Question: I need your help for something I not understand.
I am learning Laravel with a few tutorials (in spanish, my language) from this page: <URL>
First I done the without problem (<URL>.
But now, I am doing (<URL> I found a problem.
On third point on first part, shows how Laravel add routes into .
I have this url (copied from Laravel documentation) and works fine:
'''
Route::get('auth/login', 'Auth\AuthController@postLogin');
'''
But the teacher shows how make a change.
He removes the 'auth/', being the new code this:
'''
Route::post('login', 'Auth\AuthController@postLogin');
'''
After, he shows how to use 'names' and he makes other change:
'''
Route::get('login', [
'uses' => 'Auth\AuthController@getLogin',
'as' => 'login'
]);
'''
He goes to form, and change the action by
'''
{{ route('login') }}
'''
Finally he clicked on button (the form is for login, only email and password).
The response shows the errors: email and password are empty. It's ok.
But I have a important error:
'''
MethodNotAllowedHttpException in RouteCollection.php line 201:
'''

Can someone help, please?
Than you!!
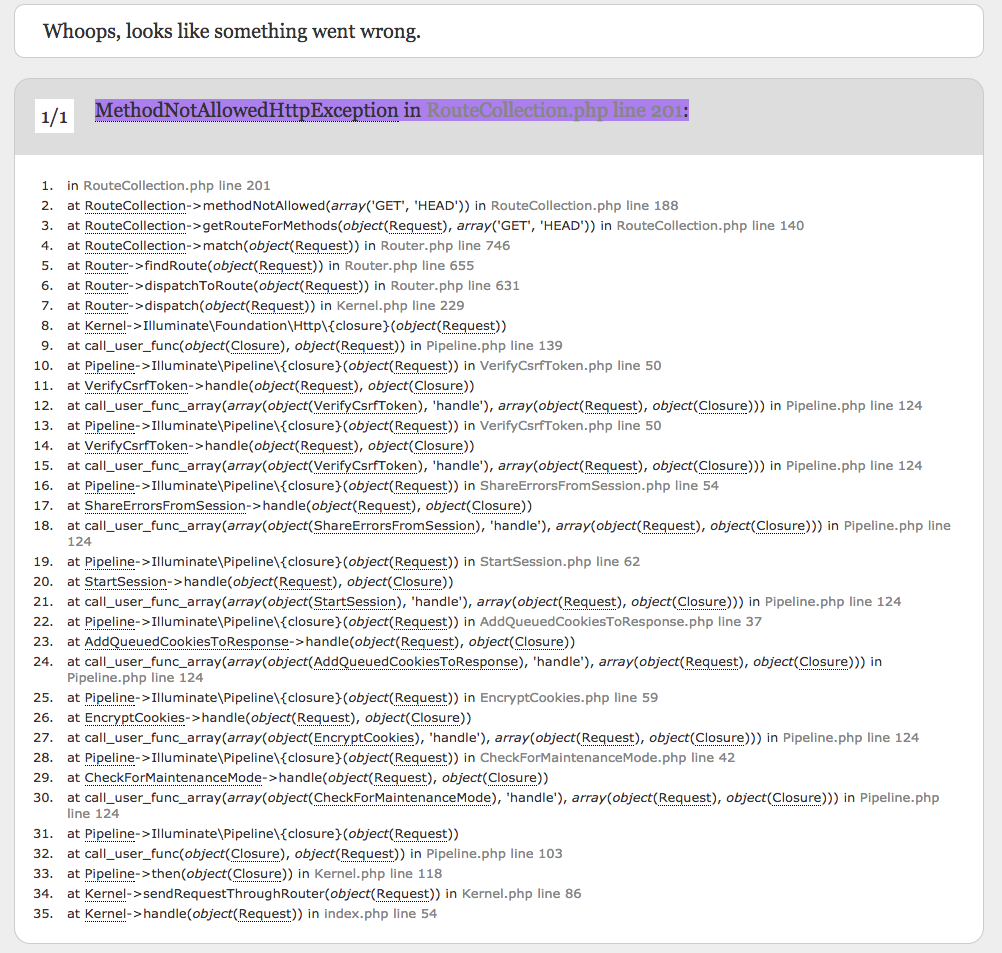
Answer: I think you need two routes:
'''
Route::get('login', array(
'uses' => 'Auth\AuthController@getLogin',
'as' => 'getLogin'
));
Route::post('login', array(
'uses' => 'Auth\AuthController@postLogin',
'as' => 'postLogin'
));
'''
To go to login page use 'URL::route('getLogin')' and in form action use 'URL::route('postLogin');' and make sure you have this 2 methods inside Auth\AuthController! 'getLogin' performs return of the view, and 'postLogin' post data for login process!